Question: What is the reading of this measurement?
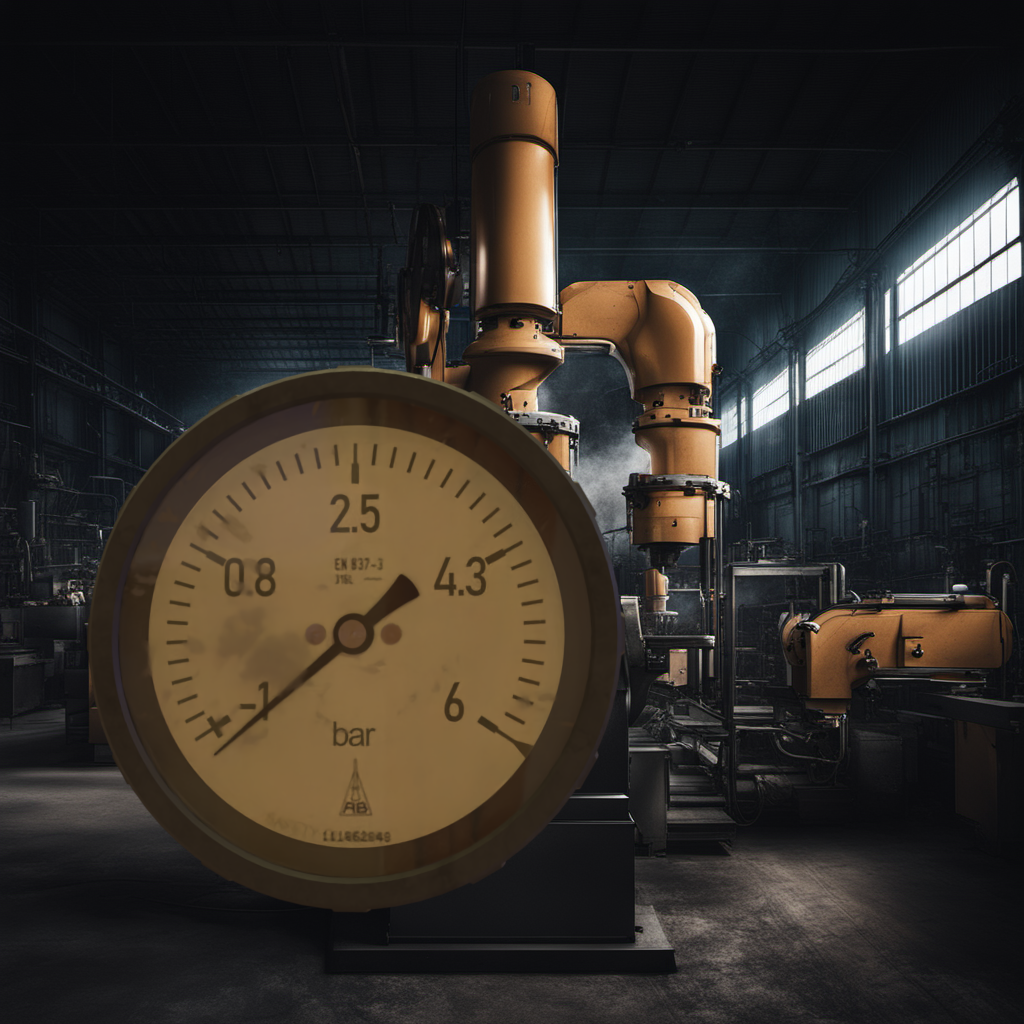
Answer: The result is -1.2
Question: What is the reading range of this measurement?
Answer: The range is from -1 to 6
Question: What is the minimum and maximum value range of the measurement in the image?
Answer: The minimum value is -1 and the maximum value is 6